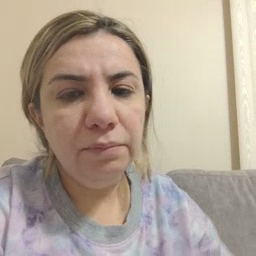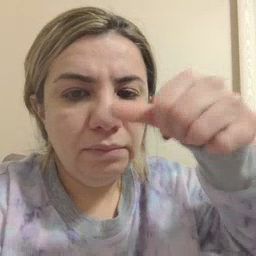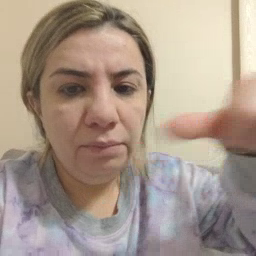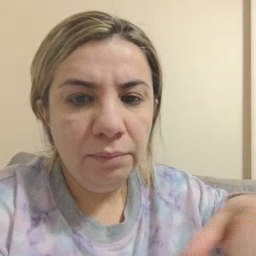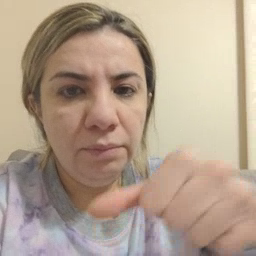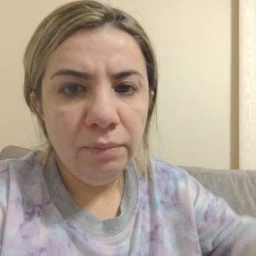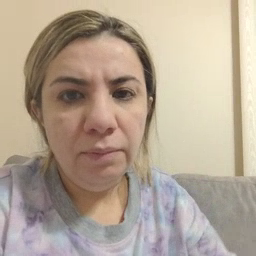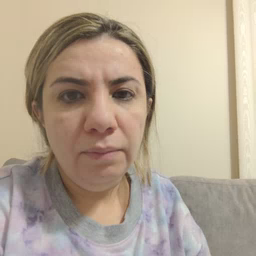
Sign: puzzle